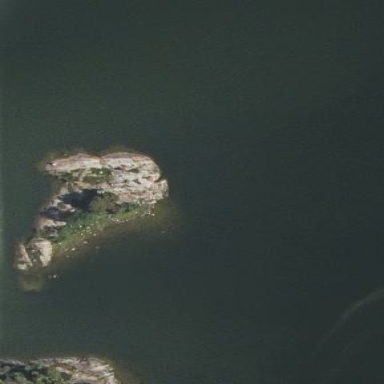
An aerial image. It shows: Islet with bare rock coastline.